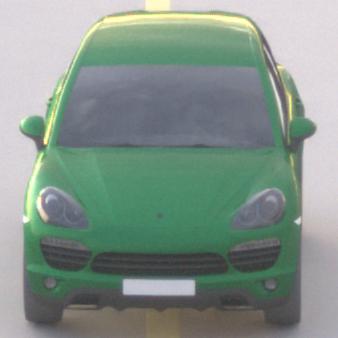
Make: Porsche
Model: Cayenne
Detailed model: Cayenne (958)
Model produced from: 2010/05
Model produced until: 2014/07
Doors: 5
Color: green
Road condition: dry road
Daytime: sunrise or sunset
Contrast: low contrast